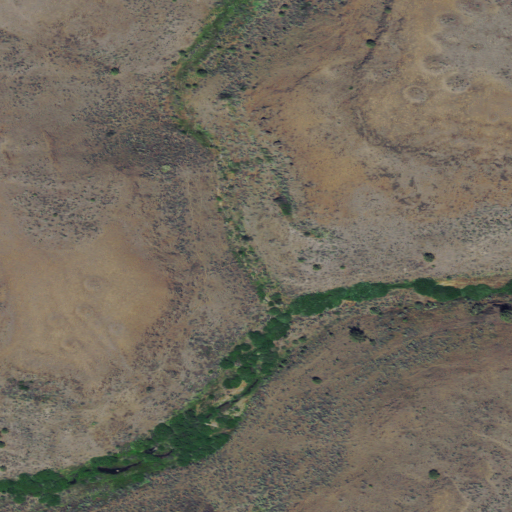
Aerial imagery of valley in Oregon named Cottonwood Canyon containing shrub and grassland